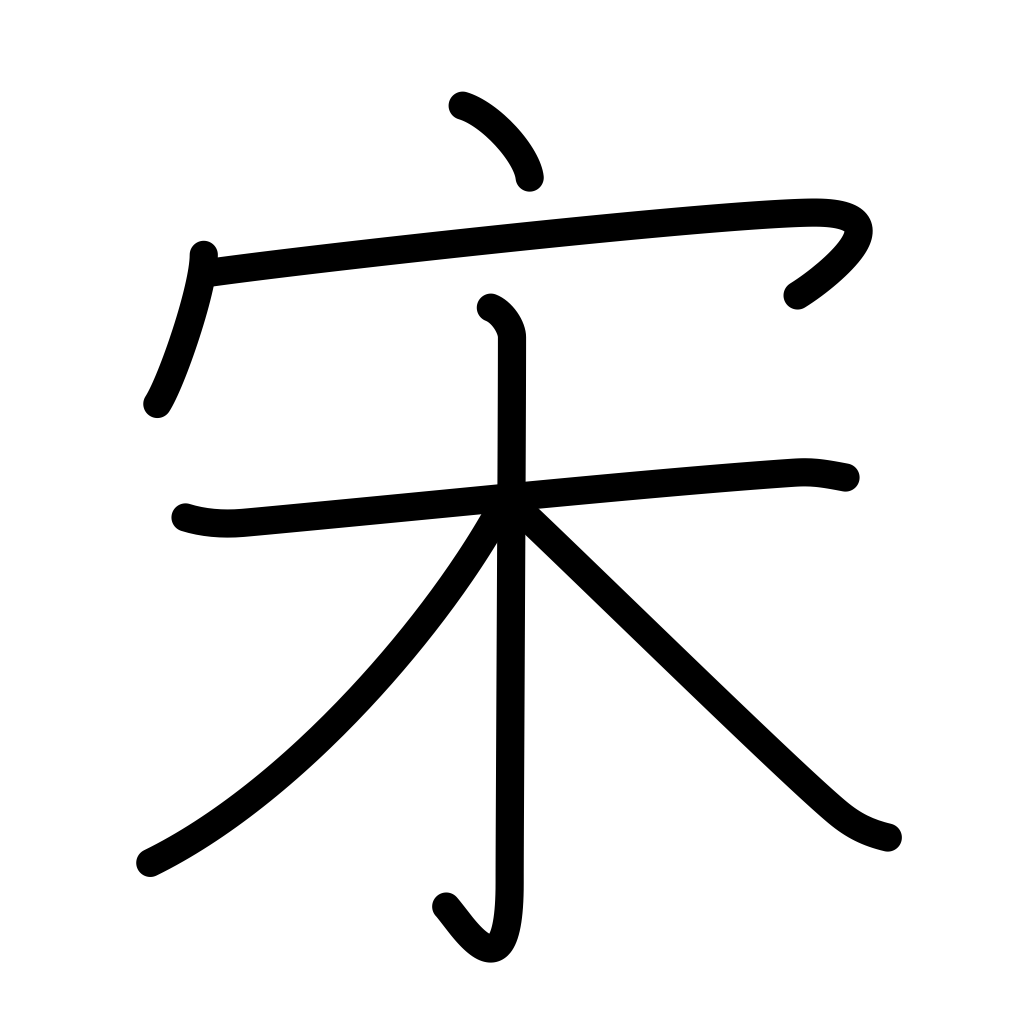
Meaning: dwell, Sung dynasty